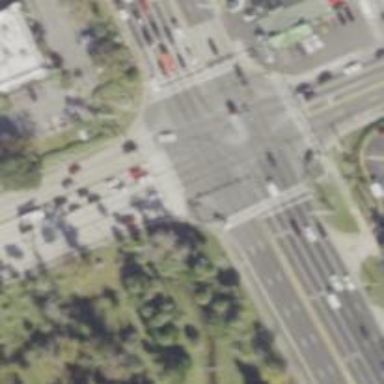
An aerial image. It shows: Marked crossing on the road.